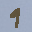
Label: 9